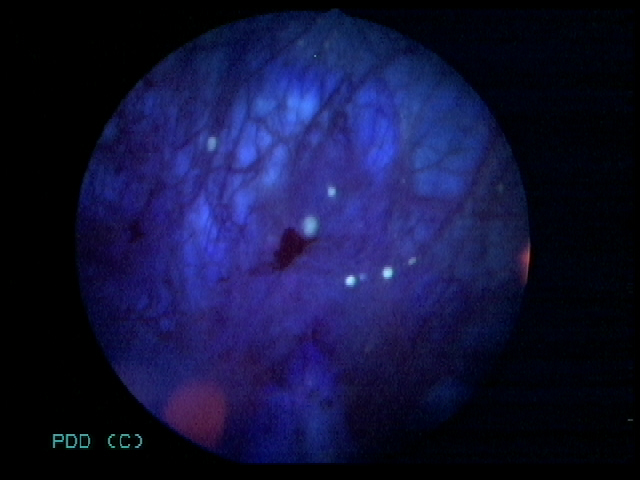
Modality: BLC
Class: Non-malignant
Subclass: CCG
Lesion: L2
Morphology: Non-papillary
Bladder cancer association: No